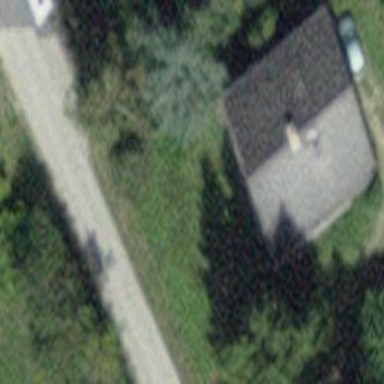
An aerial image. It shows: Simple house.